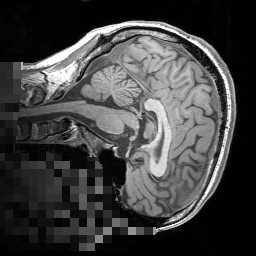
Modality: T1w
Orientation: sagittal
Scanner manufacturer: siemens
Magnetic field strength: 3 T
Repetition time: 1.5 s
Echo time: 0.00291 s